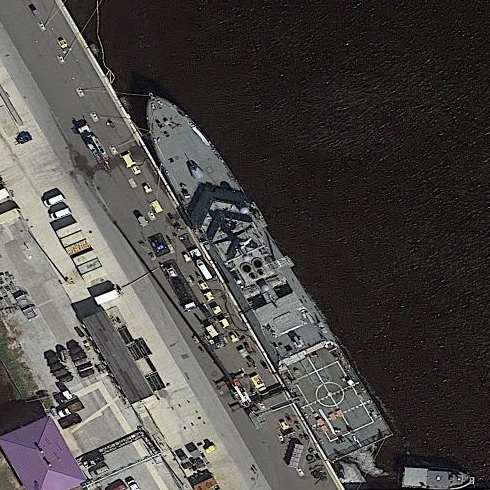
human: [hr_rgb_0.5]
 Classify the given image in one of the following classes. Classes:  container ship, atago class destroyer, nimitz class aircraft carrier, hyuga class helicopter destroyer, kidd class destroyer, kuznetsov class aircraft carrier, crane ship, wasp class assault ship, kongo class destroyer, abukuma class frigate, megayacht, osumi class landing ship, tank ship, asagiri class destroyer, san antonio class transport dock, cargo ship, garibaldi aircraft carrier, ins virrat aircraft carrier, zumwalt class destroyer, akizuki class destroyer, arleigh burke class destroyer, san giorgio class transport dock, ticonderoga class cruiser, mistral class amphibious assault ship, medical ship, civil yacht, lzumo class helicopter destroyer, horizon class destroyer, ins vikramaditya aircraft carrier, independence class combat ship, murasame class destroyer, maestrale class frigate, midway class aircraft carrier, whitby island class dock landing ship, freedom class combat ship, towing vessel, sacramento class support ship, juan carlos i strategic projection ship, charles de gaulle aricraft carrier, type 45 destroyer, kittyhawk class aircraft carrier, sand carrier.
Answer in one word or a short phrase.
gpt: Freedom class combat ship